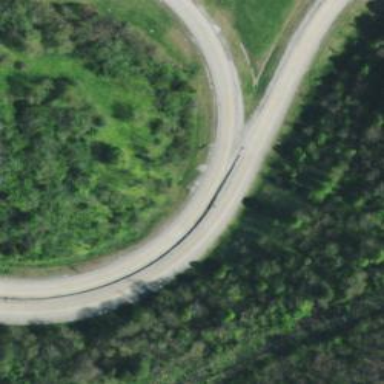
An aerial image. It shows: Trunk link highway.